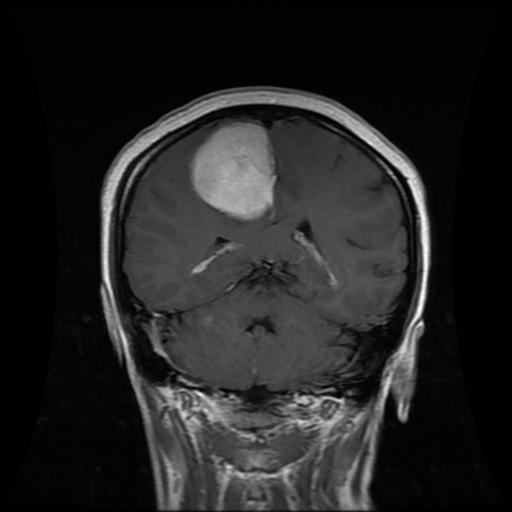
Label: meningioma